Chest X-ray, AP view. Patient: 45 years old, sex F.
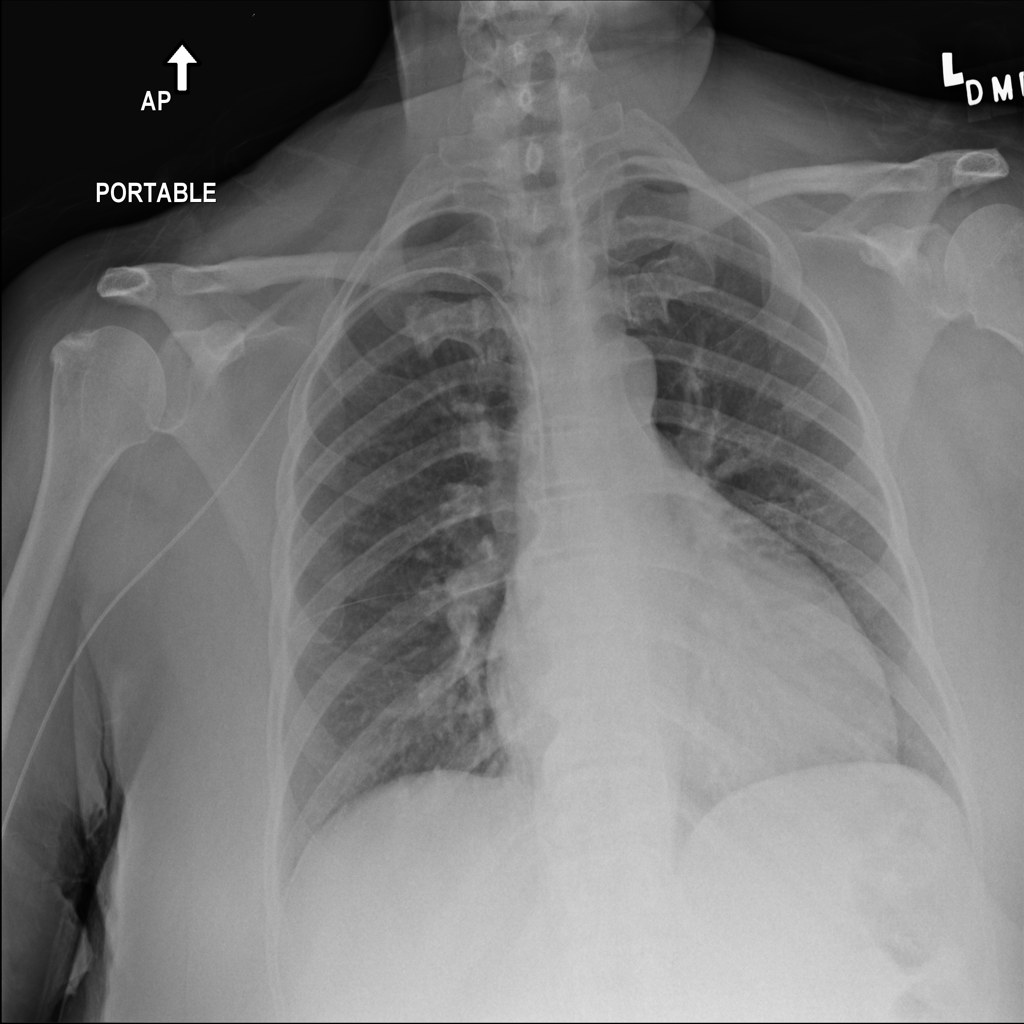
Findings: Infiltration